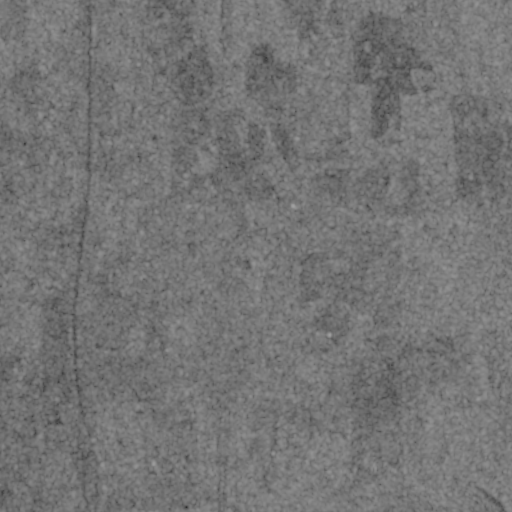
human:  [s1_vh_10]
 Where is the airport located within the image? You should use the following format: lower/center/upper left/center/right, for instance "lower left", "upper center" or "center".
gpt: The airport is located in the upper left of the image.
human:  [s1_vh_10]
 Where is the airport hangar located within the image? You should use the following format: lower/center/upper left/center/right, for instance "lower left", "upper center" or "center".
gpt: The airport hangar is located in the upper left of the image.
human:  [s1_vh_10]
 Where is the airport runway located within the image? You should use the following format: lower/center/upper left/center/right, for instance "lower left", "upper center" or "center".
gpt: The airport runway is located in the upper left of the image.
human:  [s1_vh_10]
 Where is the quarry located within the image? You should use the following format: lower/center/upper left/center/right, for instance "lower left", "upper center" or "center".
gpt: There is no quarry in the image.

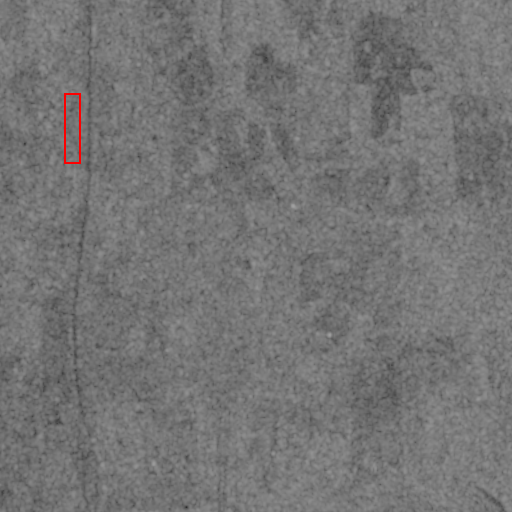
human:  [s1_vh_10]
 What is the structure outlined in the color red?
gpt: The structure outlined in red is an airport.
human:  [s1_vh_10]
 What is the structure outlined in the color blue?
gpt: There is no blue outline.